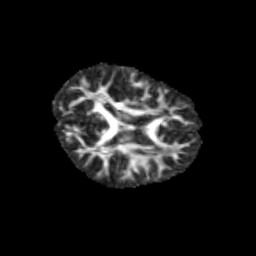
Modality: FA
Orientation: axial
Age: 11
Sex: female
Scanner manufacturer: siemens
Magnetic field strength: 3 T
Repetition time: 3.8 s
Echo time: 0.07 s